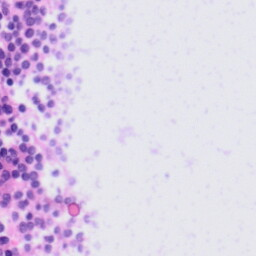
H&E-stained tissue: Tonsil